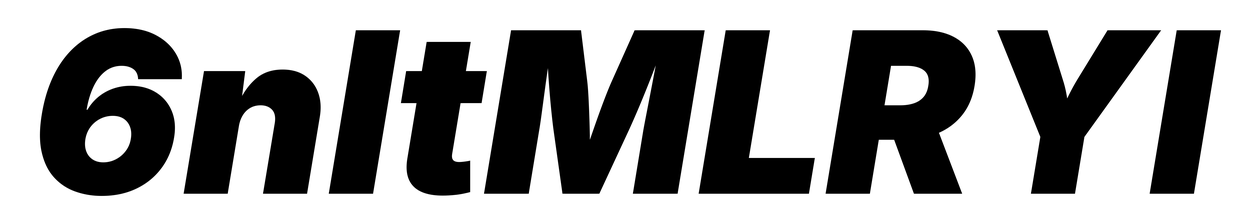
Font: Inter-Italic_Black_Italic